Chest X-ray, PA view. Patient: 44 years old, sex M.
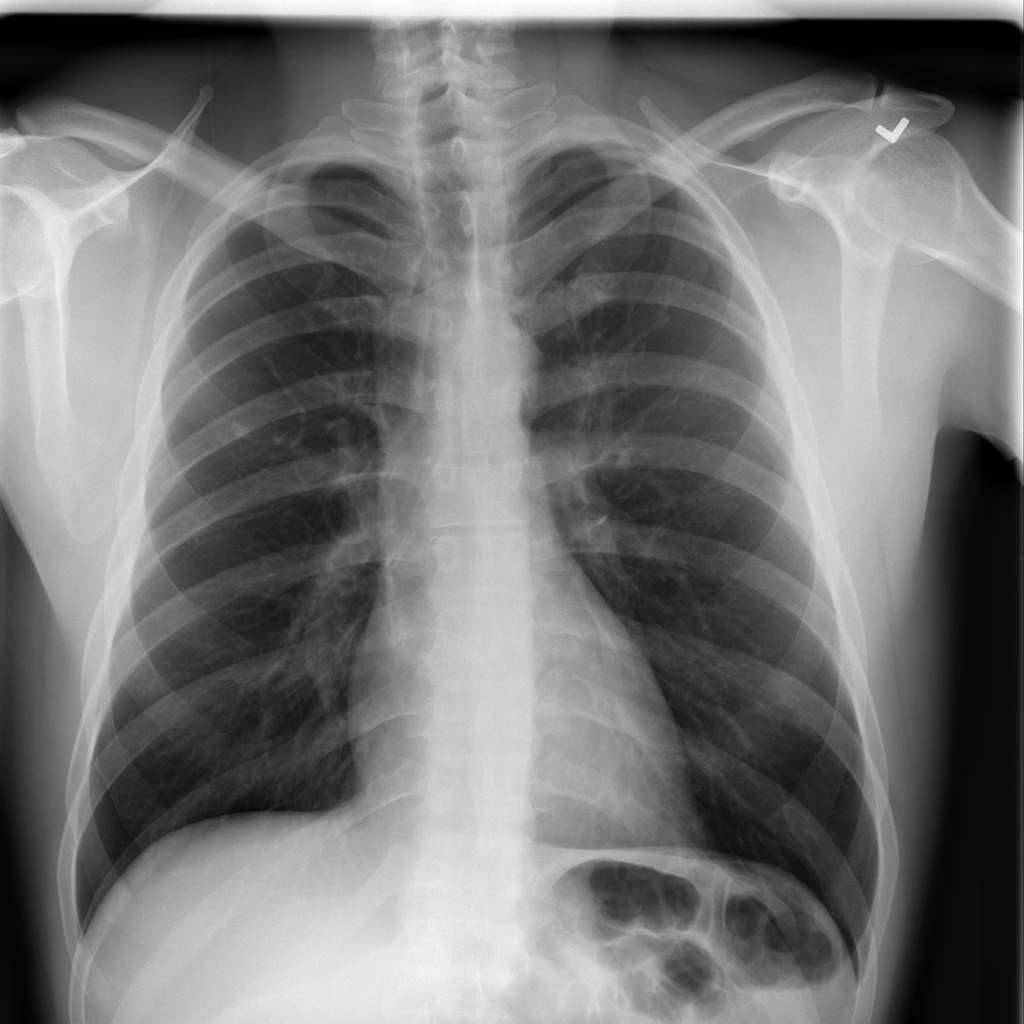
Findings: No Finding